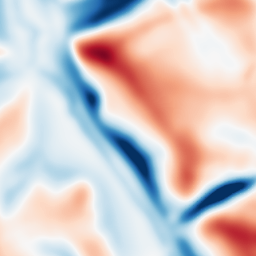
Category: multiscale
Decomposition family: dog
Decomposition parameters: sigma_low: 5
sigma_high: 20
Upsampling method: regularized
Upsampling parameters: scale: 4
lambda_reg: 0.001
Upsampling scale: 4